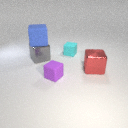
large gray metal cube in front of small cyan rubber cube